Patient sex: M
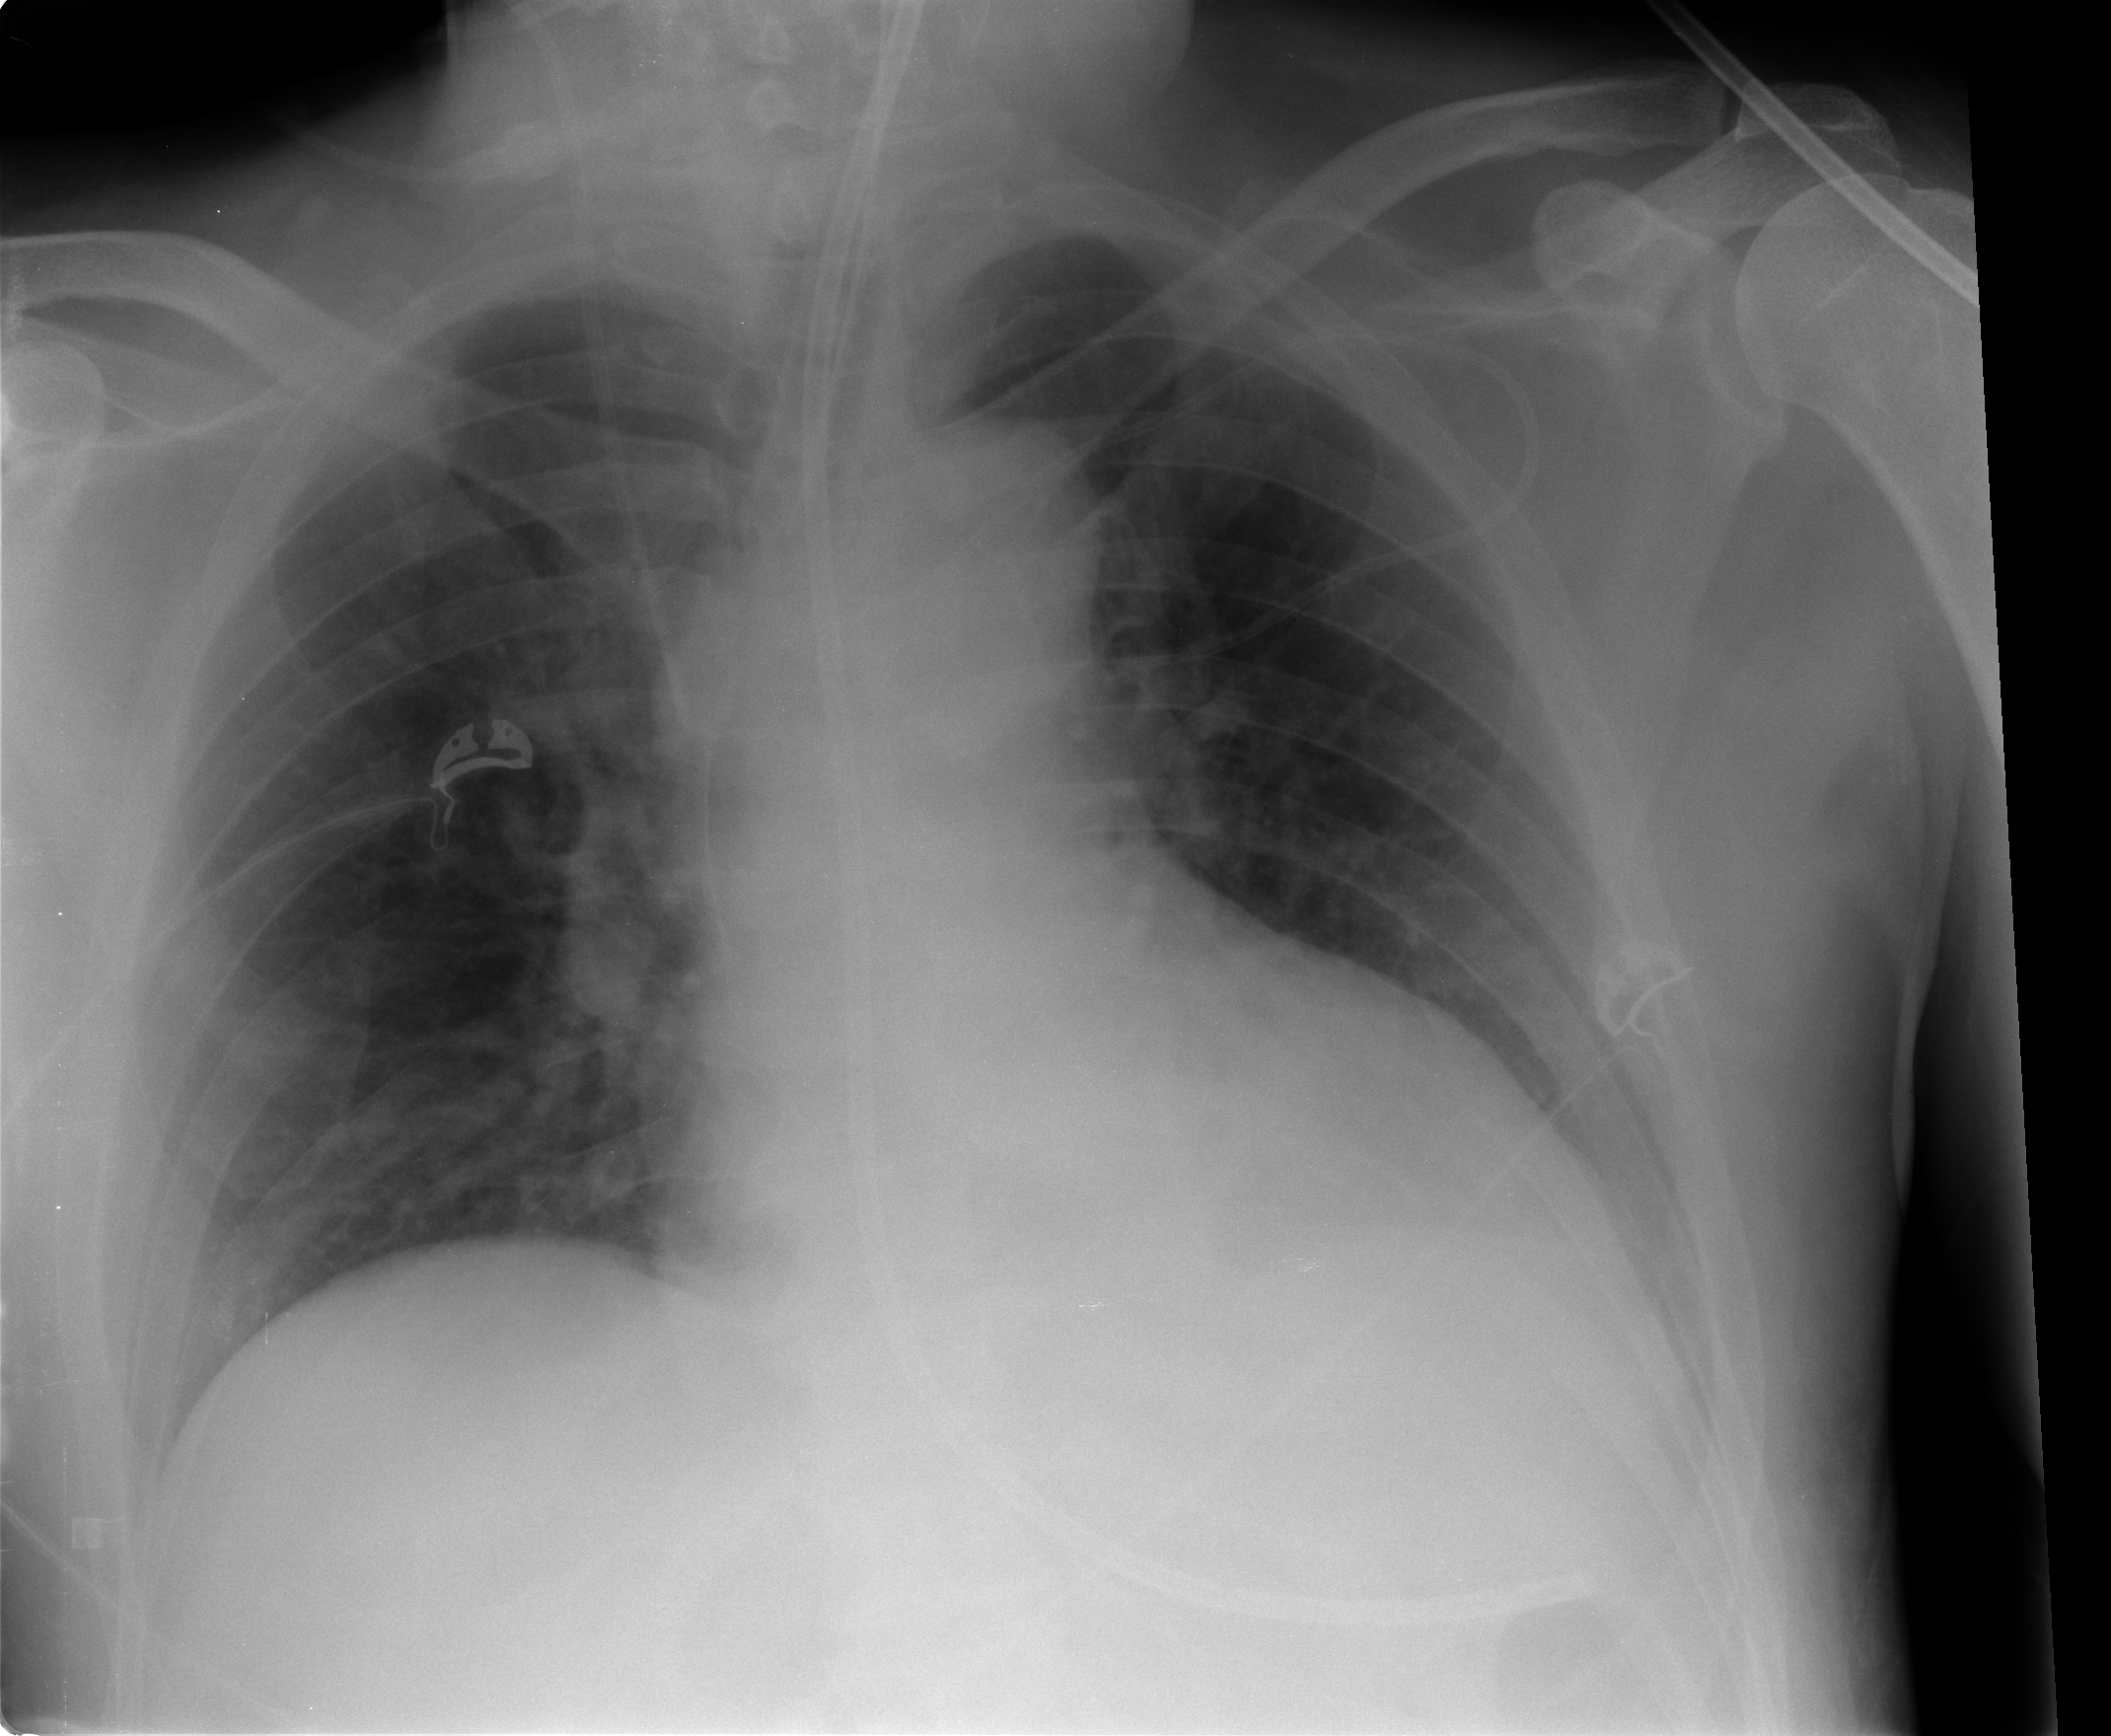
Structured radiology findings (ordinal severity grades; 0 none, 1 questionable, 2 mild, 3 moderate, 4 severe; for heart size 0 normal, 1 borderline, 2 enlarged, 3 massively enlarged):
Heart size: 0
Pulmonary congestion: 2
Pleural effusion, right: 0
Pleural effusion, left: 2
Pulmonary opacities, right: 0
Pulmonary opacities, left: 0
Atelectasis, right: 2
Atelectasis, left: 2